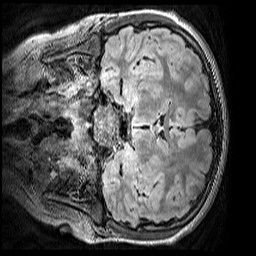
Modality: FLAIR
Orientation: coronal
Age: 10
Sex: male
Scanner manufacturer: siemens
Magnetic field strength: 3 T
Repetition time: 5 s
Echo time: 0.388 s